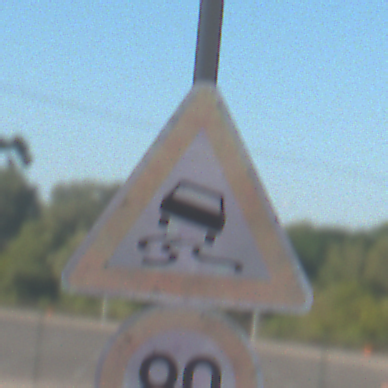
Verkehrszeichen: SchleuderOderRutschgefahr
Zusatzzeichen unten: Geschwindigkeit90
Umgebung: Outdoor, Urban
Tageszeit: MorningAfternoon
Wetter: Clear
Licht: Natural
Jahreszeit: NotSpecified
Kontrast: HighContrast